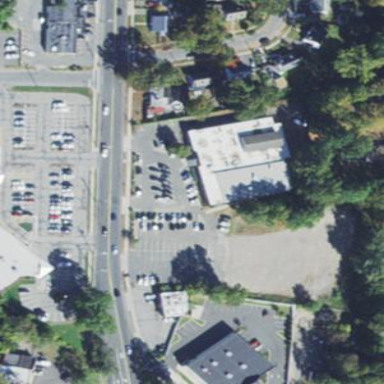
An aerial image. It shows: Parking area.